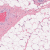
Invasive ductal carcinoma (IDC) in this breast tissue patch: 0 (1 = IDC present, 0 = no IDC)